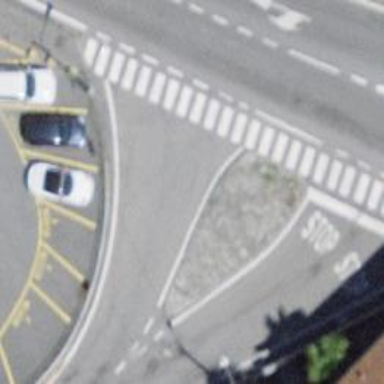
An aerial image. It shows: Uncontrolled crossing where both sides have raised kerbs.